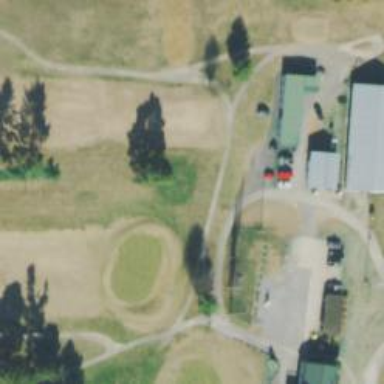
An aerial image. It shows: Path for golf carts.